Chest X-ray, AP view. Patient: 75 years old, sex F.
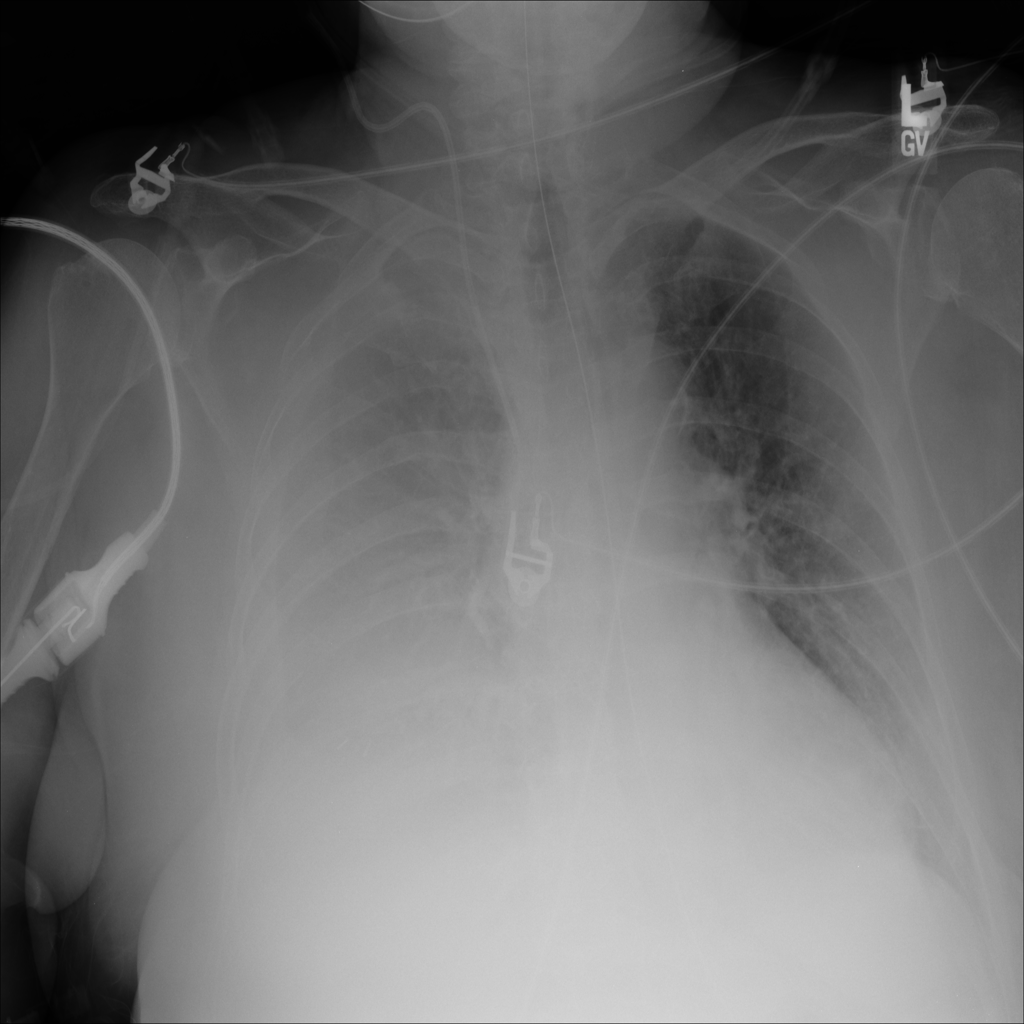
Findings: Effusion